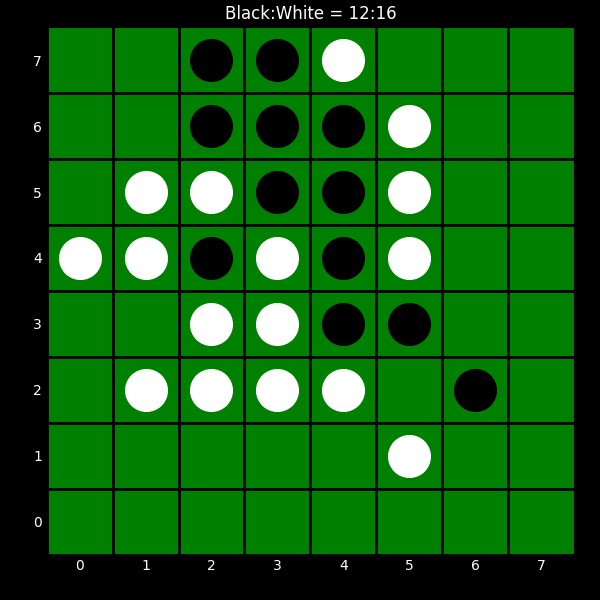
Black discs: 12
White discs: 16